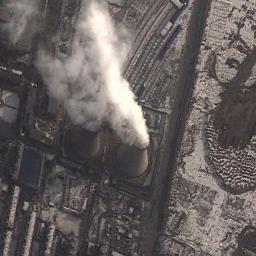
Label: thermal_power_station